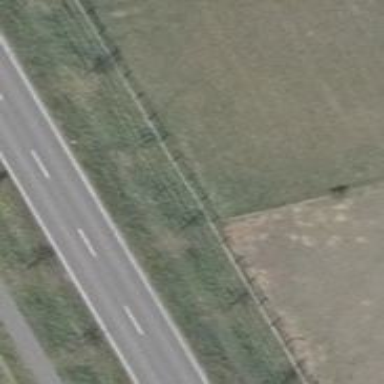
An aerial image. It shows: Track road with very horrible grass surface.